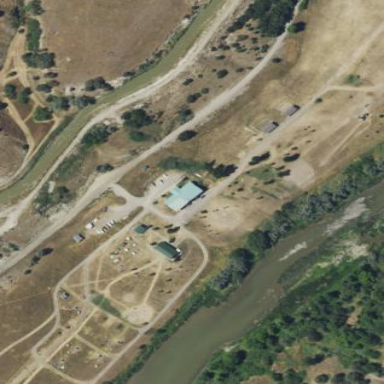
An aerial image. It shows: Camping area with summer camp facilities. It is designed for campers and tourists to enjoy outdoor activities.